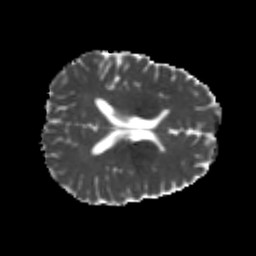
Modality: MD
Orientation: axial
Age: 25
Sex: male
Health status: healthy
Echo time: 0.074 s